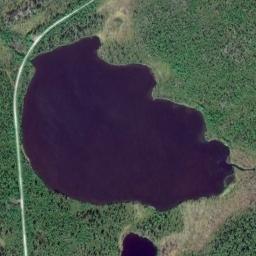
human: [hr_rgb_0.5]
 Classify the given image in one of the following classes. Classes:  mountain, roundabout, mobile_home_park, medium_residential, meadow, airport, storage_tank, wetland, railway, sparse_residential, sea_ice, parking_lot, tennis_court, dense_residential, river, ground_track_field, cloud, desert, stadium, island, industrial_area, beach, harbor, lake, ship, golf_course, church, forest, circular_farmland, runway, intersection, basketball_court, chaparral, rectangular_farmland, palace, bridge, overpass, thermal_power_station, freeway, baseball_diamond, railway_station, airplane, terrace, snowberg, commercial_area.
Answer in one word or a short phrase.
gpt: lake